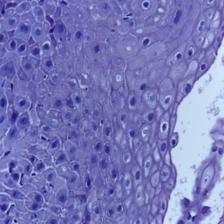
Diagnosis: Normal